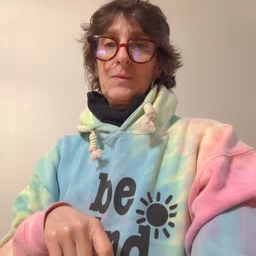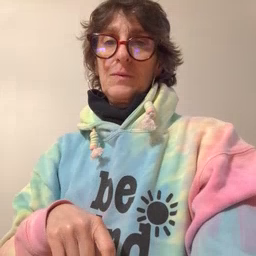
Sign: story